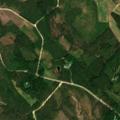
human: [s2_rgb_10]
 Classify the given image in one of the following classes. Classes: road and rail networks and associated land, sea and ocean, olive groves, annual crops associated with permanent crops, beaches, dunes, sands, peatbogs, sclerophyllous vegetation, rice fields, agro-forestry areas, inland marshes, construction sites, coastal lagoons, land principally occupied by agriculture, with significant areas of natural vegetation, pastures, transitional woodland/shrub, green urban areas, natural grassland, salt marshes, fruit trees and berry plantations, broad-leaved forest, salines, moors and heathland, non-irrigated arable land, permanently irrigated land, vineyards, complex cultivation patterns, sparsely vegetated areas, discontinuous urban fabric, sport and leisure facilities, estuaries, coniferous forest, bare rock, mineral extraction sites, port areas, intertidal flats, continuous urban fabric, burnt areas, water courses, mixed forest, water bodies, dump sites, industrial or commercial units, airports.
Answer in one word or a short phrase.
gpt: coniferous forest, mixed forest, transitional woodland/shrub